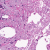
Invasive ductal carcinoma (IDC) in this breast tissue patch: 0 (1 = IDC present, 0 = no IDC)